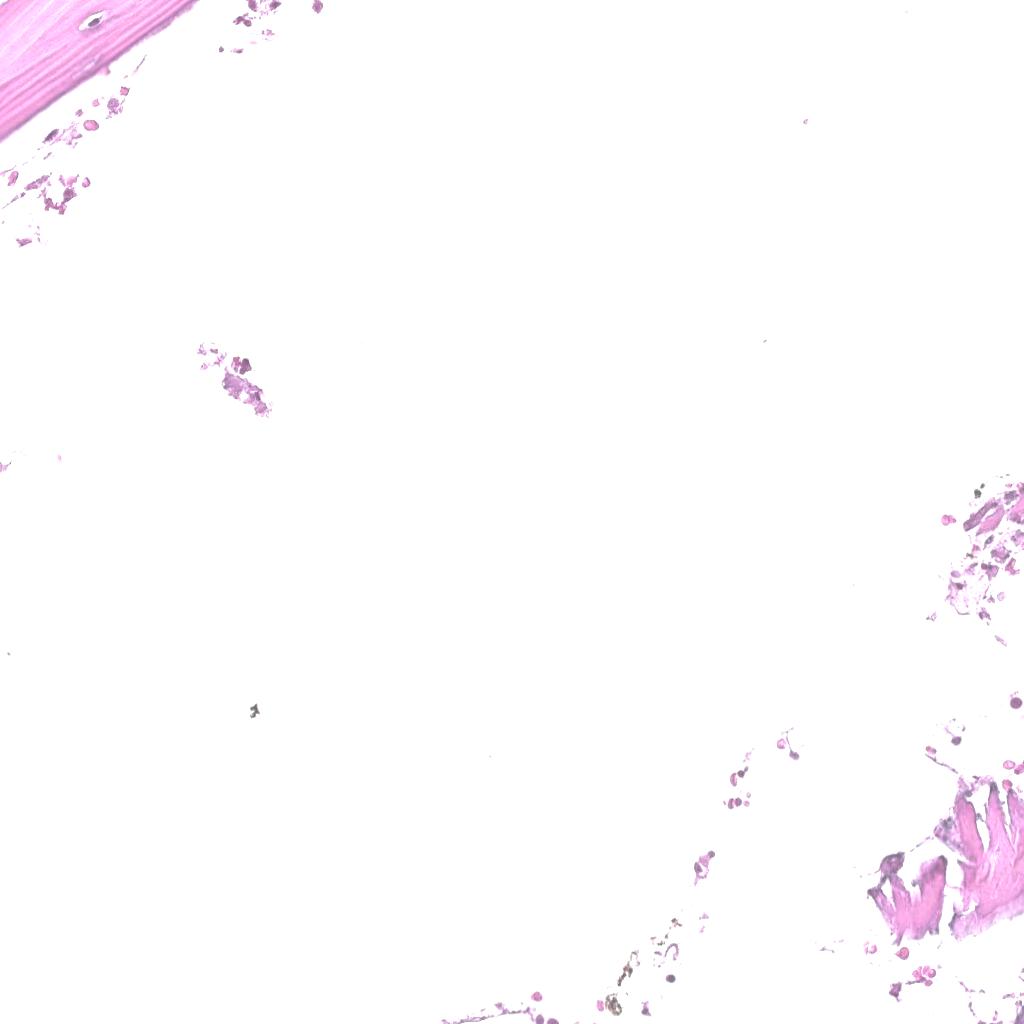
Label: Non-Tumor